【题型】填空题　【知识点】立体几何　【难度】easy
如图，在长方体 $ABCD-A_1B_1C_1D_1$ 中，$AB=3, BC=CC_1=2$，则四棱锥 $A-BDD_1B_1$ 的体积为\_\_\_\_\_\_.

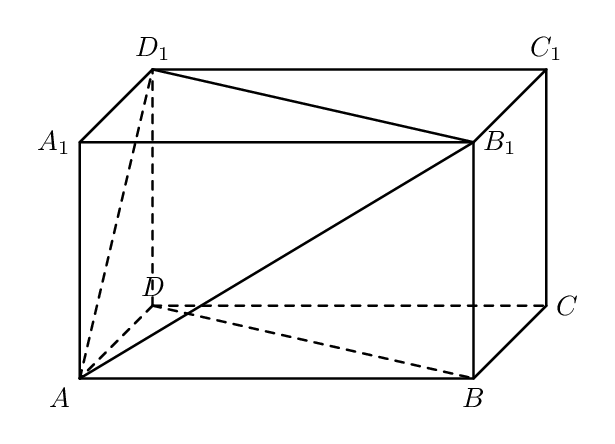
【解答】
% --- 答案部分 ---
\noindent
\noindent\textcolor{red}{\textbf{【答案】}} $4$

% --- 分析部分 ---
\noindent
\noindent\textcolor{red}{\textbf{【分析】}} 根据题意，结合柱体和锥体的体积公式，结合 $V_{A-BDD_1B_1} = V_{ABD-A_1B_1D_1} - V_{A_1-AB_1D_1}$，即可求解.

% --- 详解部分 ---
\noindent
\noindent\textcolor{red}{\textbf{【详解】}} 在长方体 $ABCD-A_1B_1C_1D_1$ 中，$AB=3, BC=CC_1=2$，

则三棱柱 $ABD-A_1B_1D_1$ 的体积为 $V_{ABD-A_1B_1D_1} = \frac{1}{2} \times AB \times BC \times AA_1 = \frac{1}{2} \times 3 \times 2 \times 2 = 6$，

三棱锥 $A_1-AB_1D_1$ 的体积为 $V_{A_1-AB_1D_1} = V_{A-A_1B_1D_1} = \frac{1}{3} \times \frac{1}{2} \times 3 \times 2 \times 2 = 2$，

所以 $V_{A-BDD_1B_1} = V_{ABD-A_1B_1D_1} - V_{A_1-AB_1D_1} = 6 - 2 = 4$.

故答案为：$4$.